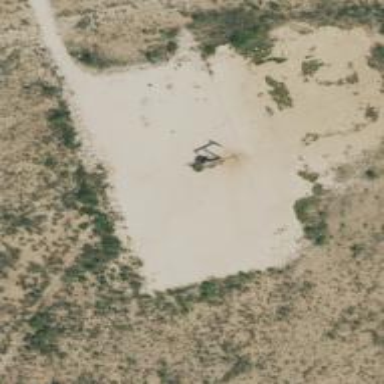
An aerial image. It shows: Petroleum well.